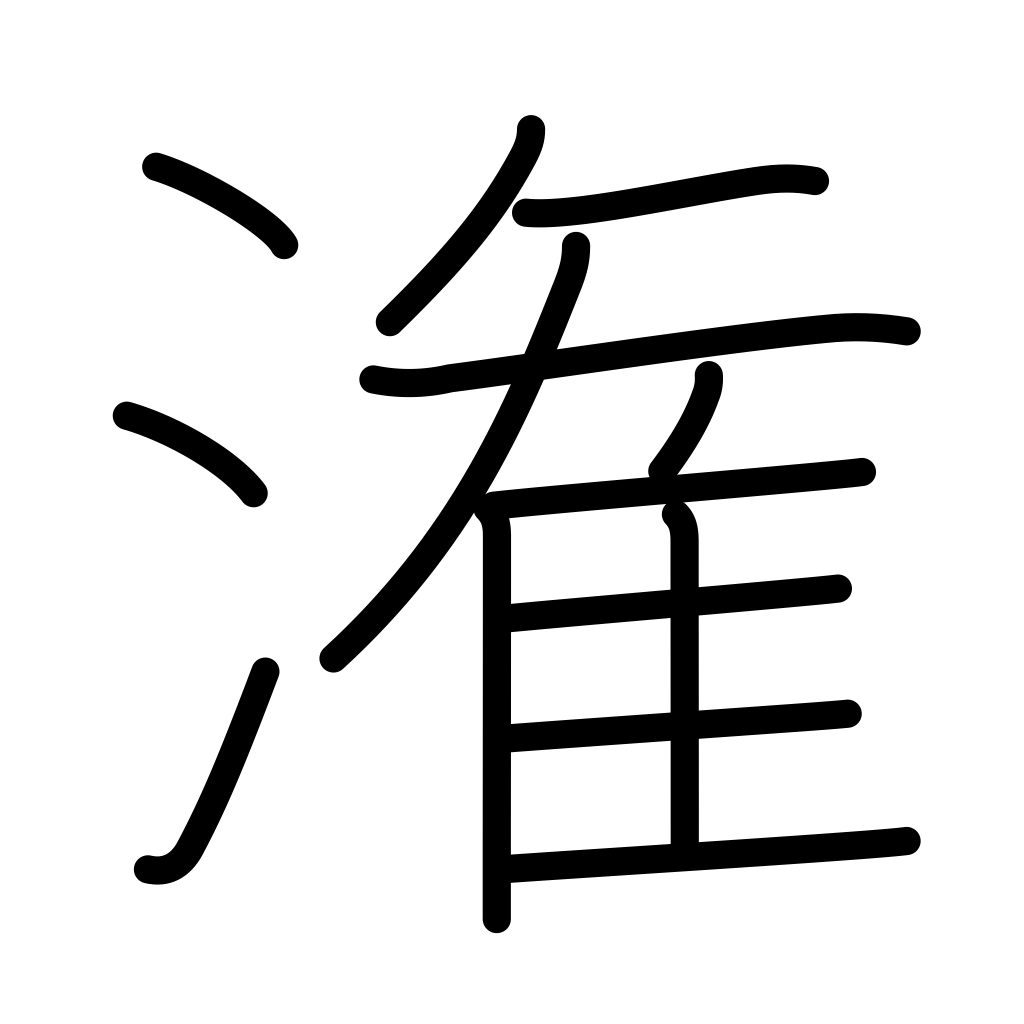
Meaning: pour into, irrigate, flow into, concentrate on